Chest X-ray. View position: PA
Patient age: 36
Patient sex: F
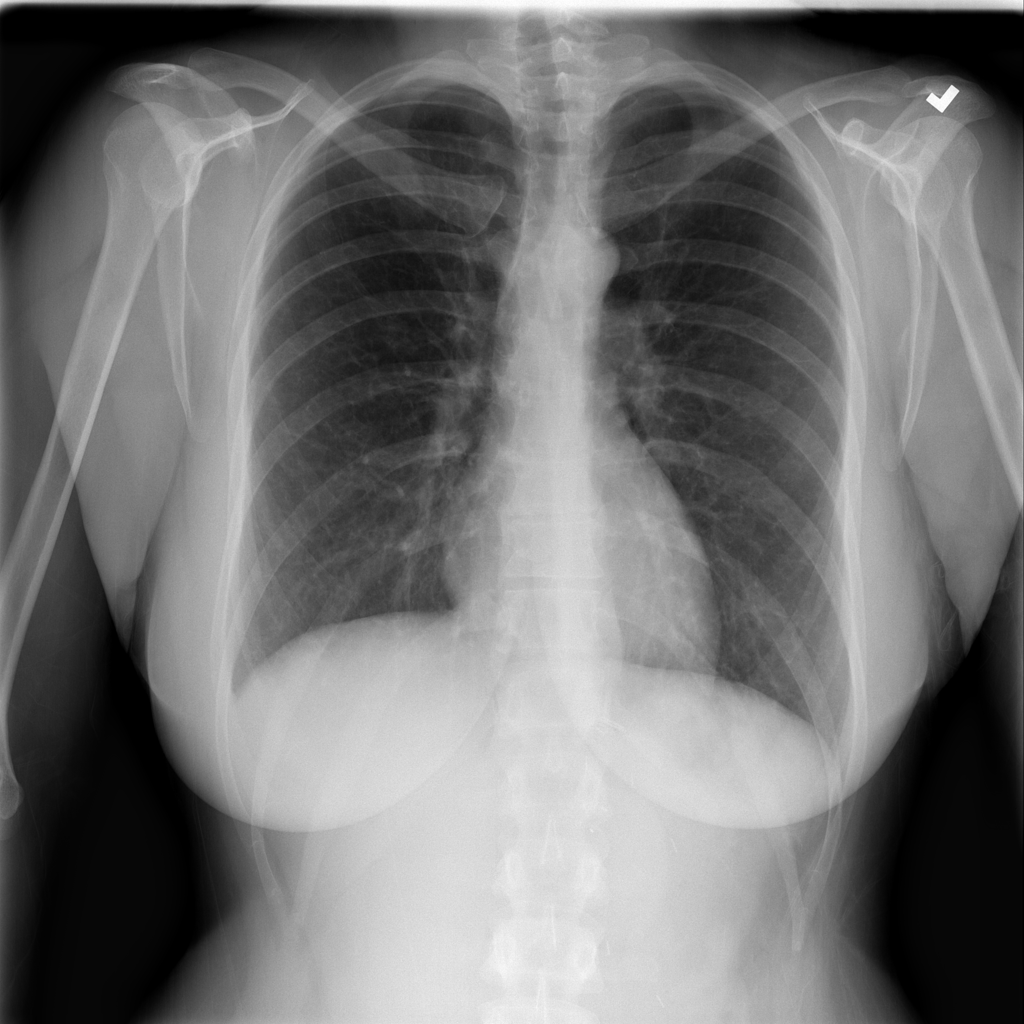
Finding: Pneumothorax